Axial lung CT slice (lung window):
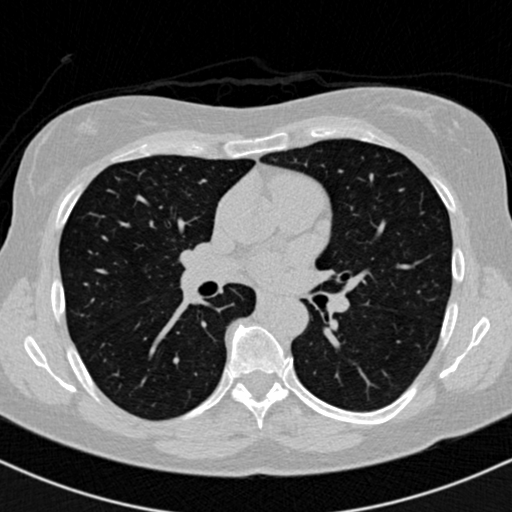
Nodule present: no